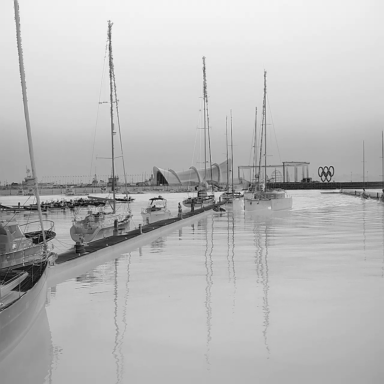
There are six sailboats in the infrared image.